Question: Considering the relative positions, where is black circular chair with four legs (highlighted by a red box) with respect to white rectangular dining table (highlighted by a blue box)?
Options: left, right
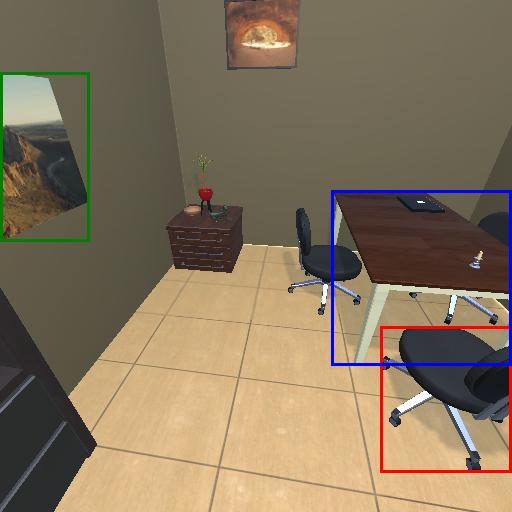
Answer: left